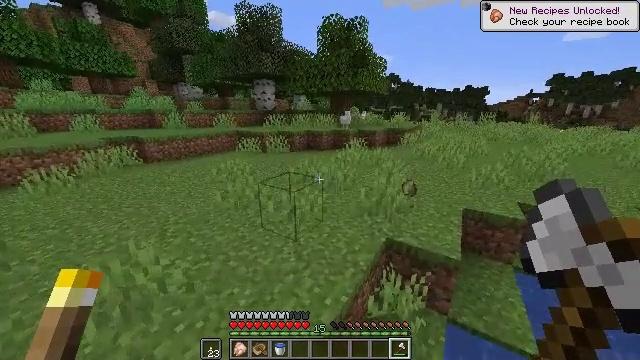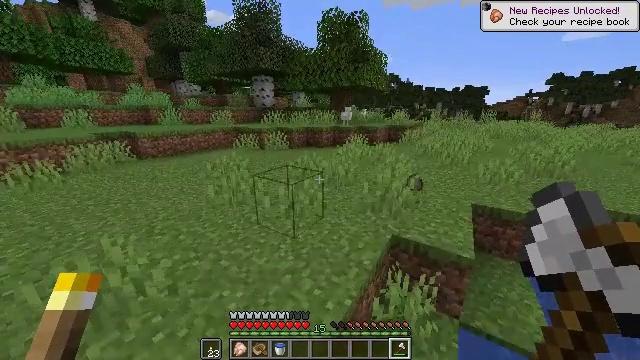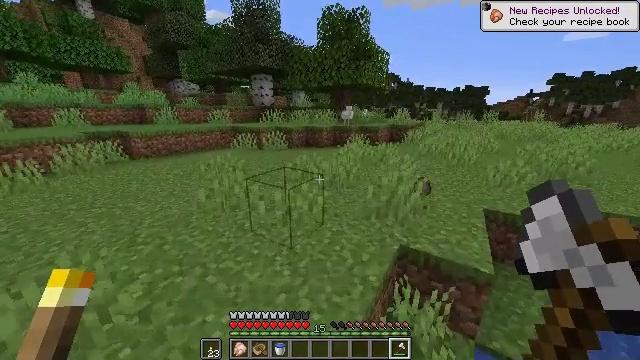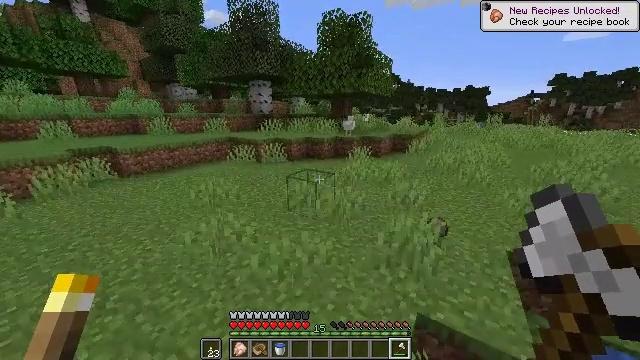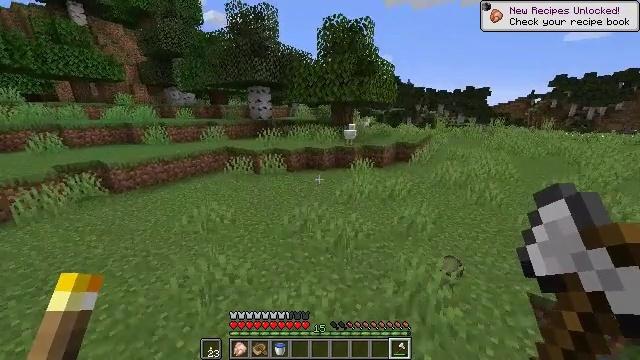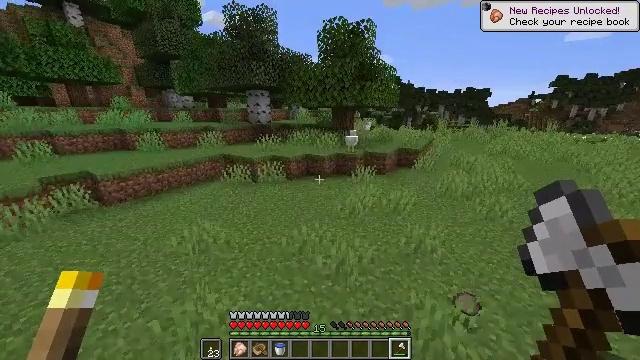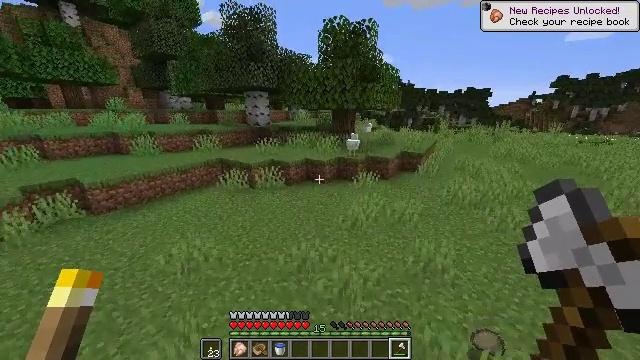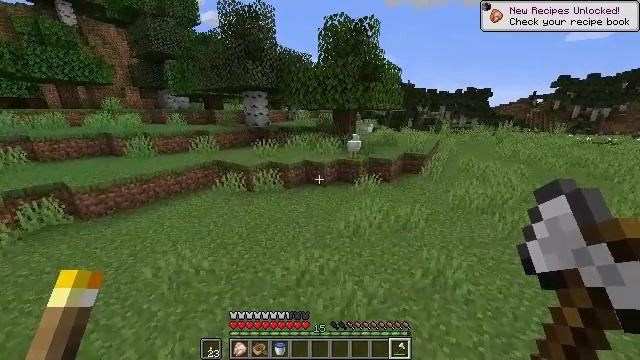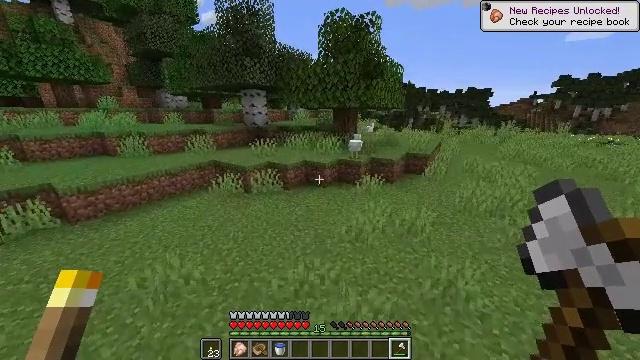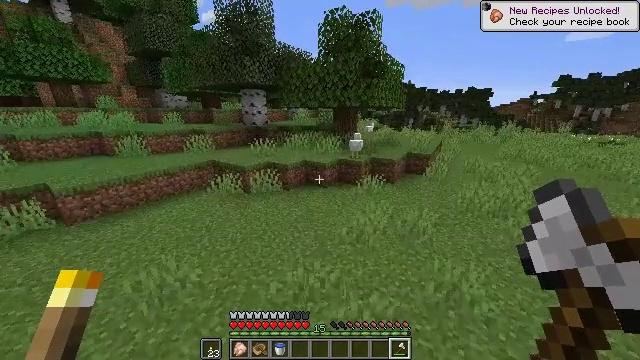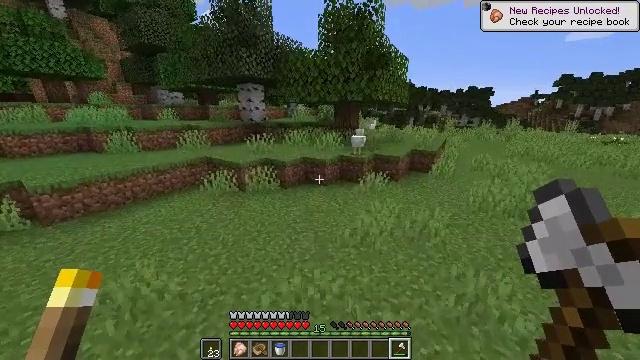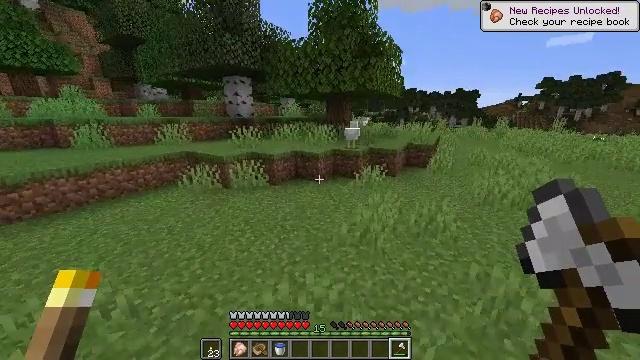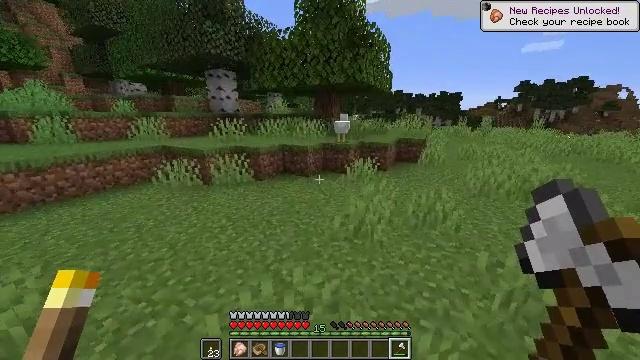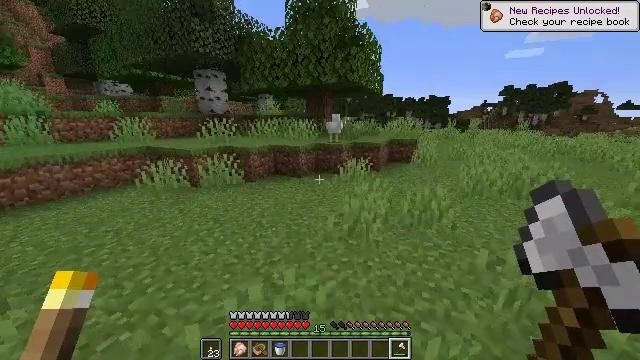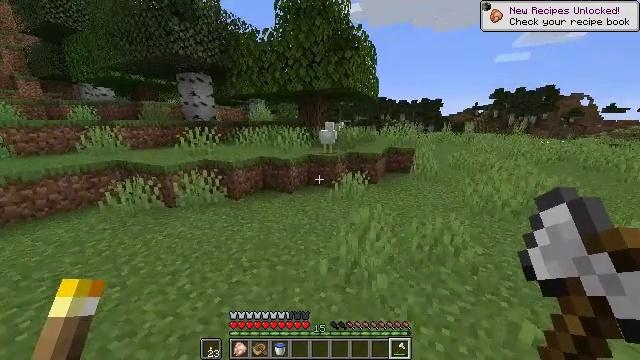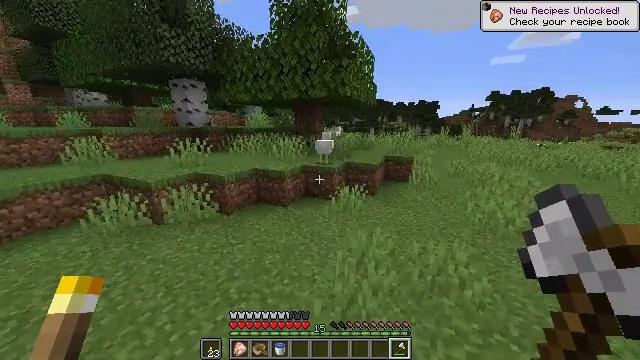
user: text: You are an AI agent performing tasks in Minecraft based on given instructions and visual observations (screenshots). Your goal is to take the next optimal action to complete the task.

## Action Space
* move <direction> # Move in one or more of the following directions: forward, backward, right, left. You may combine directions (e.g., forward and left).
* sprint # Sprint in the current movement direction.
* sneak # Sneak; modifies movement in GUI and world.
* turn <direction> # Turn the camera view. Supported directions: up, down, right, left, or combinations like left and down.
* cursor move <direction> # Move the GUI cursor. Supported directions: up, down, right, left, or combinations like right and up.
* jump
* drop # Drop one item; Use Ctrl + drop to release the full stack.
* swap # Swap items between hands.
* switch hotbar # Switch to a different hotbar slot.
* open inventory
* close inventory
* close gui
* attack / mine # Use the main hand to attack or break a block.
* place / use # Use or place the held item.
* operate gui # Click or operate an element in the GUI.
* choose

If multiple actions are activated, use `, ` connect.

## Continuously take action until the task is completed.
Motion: motion action
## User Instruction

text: Combat the chicken.
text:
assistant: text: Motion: move forward, sprint, jump
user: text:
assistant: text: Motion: move forward, sprint, jump
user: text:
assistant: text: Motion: move forward, sprint, jump
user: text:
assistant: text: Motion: move forward, sprint, jump
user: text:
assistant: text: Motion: move forward, sprint, jump
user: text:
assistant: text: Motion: move forward, sprint, jump
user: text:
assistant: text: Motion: move forward, sprint, jump
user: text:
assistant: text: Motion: move forward, sprint, jump
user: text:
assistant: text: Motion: move forward, sprint, jump
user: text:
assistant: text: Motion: move forward, sprint, jump
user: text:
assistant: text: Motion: move forward, sprint, turn right, jump
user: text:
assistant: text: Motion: move forward and move right, sprint, turn right, jump
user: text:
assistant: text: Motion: move forward and move right, sprint, turn right, jump
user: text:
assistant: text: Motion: move forward and move right, sprint, turn right, jump
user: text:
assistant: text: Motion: move forward and move right, sprint, jump
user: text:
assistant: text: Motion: move forward, sprint, jump
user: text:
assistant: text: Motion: move forward, sprint, jump
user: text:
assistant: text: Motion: move forward, sprint, jump
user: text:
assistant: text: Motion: move forward, sprint, jump
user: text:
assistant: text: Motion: move forward, sprint, jump
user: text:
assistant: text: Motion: move forward, sprint, jump
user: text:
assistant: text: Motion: move forward, sprint, turn up
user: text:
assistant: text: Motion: move forward, sprint, turn up
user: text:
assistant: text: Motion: move forward, turn left and up
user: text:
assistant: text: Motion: move forward, turn left
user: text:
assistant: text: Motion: move forward
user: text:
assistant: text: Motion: no_op
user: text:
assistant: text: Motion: turn left
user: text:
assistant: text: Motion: no_op
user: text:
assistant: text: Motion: no_op